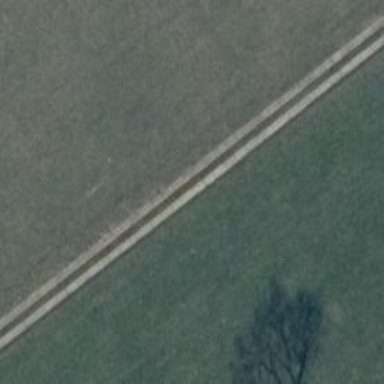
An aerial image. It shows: Concrete track with grade 2 tracktype.